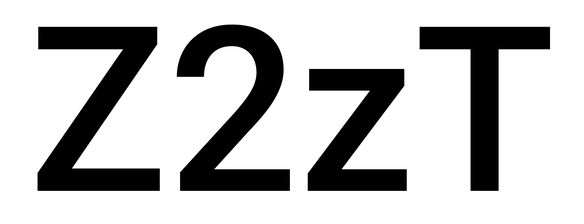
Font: Roboto_Medium